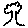
Label: tree